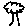
Label: tree